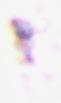
Label: Detritus